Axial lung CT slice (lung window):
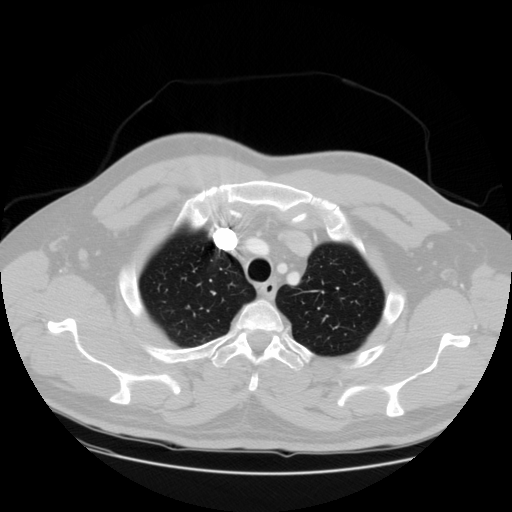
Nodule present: no